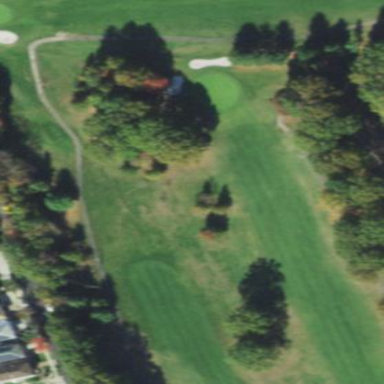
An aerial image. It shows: Golf fairway surrounded by grass.